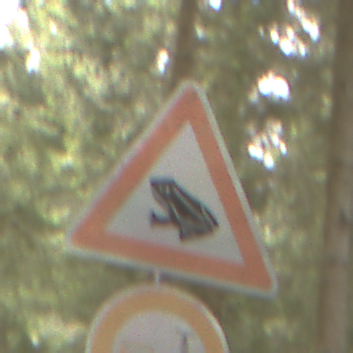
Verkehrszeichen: AmphibienwanderungRechts
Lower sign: VerbotUeberholenEinspurigeFahrzeuge
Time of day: MorningAfternoon
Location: Outdoor (Nature)
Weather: Overcast
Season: Winter
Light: Natural